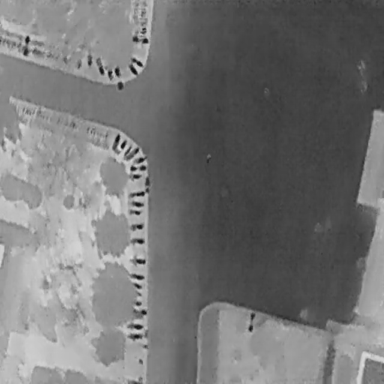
There are 22 Bicycles in the infrared image.